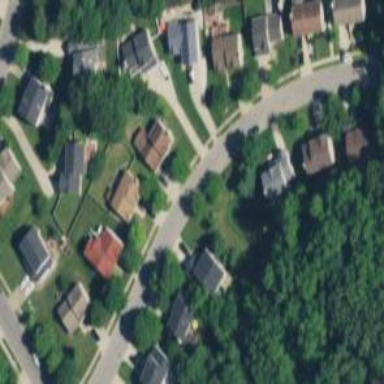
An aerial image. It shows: Residential road with sidewalk on the left side.